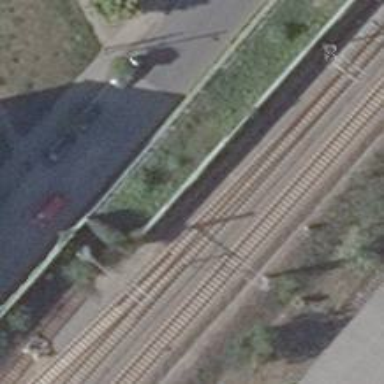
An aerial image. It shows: Railway switch.